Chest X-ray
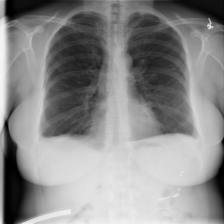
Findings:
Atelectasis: negative
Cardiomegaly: negative
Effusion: negative
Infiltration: negative
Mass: negative
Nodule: negative
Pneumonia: negative
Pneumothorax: negative
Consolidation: negative
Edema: negative
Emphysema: negative
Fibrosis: negative
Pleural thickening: negative
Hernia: negative